Question: I am trying to implement <URL> in Unity 4 Pro.
But I am stuck in the blending part. I don't understand how you could blend multiples textures/colors using multiples volumes on an object. How could you access those volumes in the shader and check for "collision"?
It's seems to be very similar to vertex/pixel lighting. But maybe I am wrong.
Here is the simple effect I am trying to create.

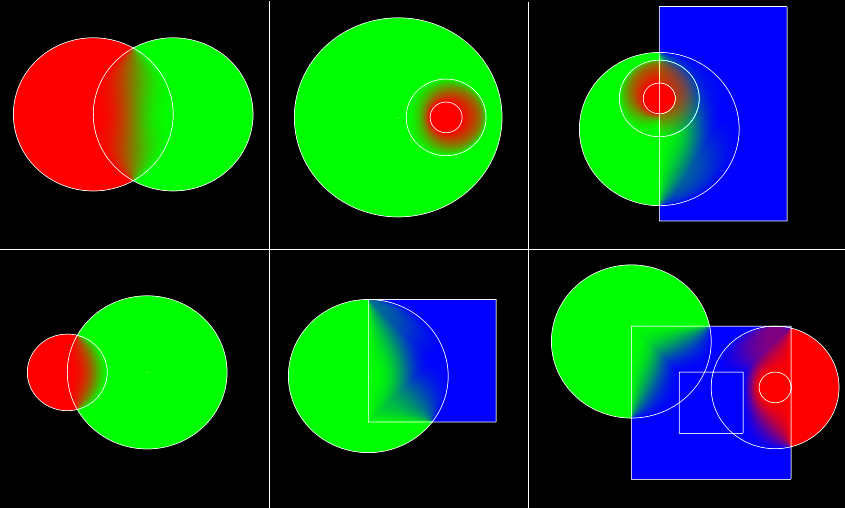
Answer: It looks like this method is about a method to interpolate between different environment maps (given as cube maps). The image posted looks like a visualization of the interpolation strategy. That is, as a point moves through the world, various environment maps are used with different weighting (eg 10% of one, 70% of another and 20% of a third) to give a smooth transition. Not really a point but rather a surface realized in fragments which use a number of environment maps to approximate an environment map for that fragments location.
To answer your question, "checking for collision" should probably be done CPU side, and a list of volumes (really 3D shapes) passed in. For example, if you draw something that could intersect the environment map's area of contribution add the map to a list and pass all of them to the shader drawing the object. Using a physics trigger in unity is probably the easiest way to get started with this.
Once you have a list of weights, sample each environment map (by direction and maybe mip level), scale the sample by the weight and sum for the result.